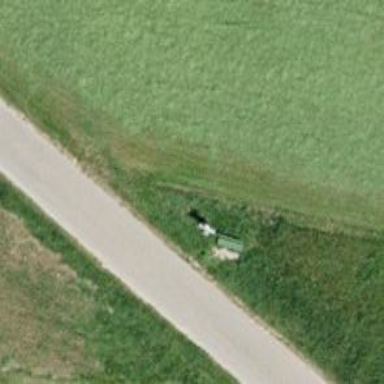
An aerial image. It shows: Wayside cross with historic significance.